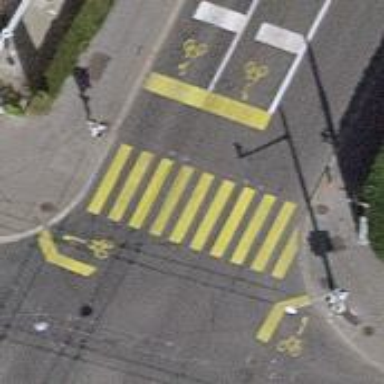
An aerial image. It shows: Road crossing with traffic signals.